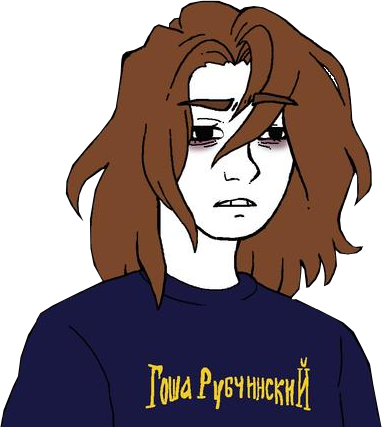
Label: 5_Twinkjak